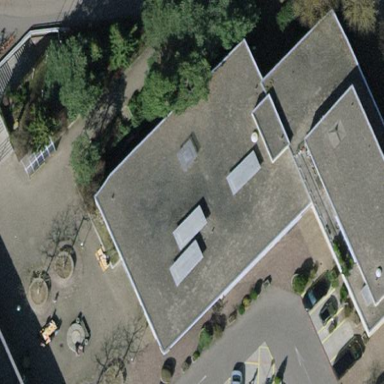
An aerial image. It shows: Building serving as post office.